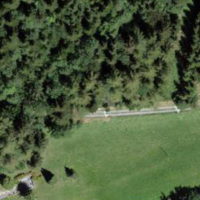
EUNIS habitat code: 43
Species observed at this site:
Campanula glomerata